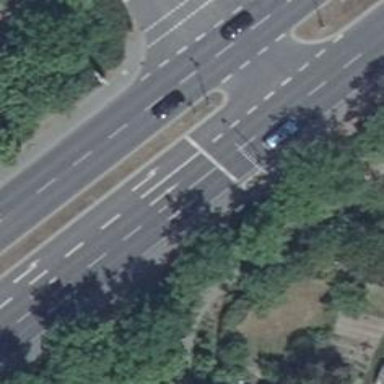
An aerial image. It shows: Road with traffic signals.